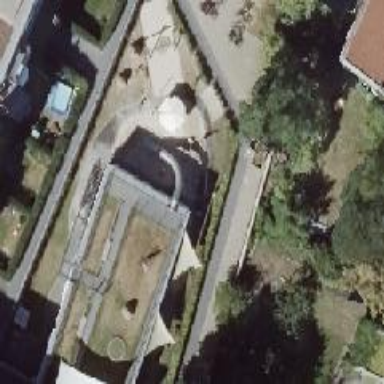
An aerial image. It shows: Playground area for leisure activities on the land.